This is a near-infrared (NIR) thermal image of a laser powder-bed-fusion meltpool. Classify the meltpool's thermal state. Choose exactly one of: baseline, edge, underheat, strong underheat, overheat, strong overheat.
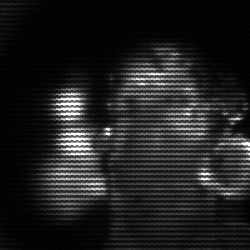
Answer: strong underheat